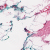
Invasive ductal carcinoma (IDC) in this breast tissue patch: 0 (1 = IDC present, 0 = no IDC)